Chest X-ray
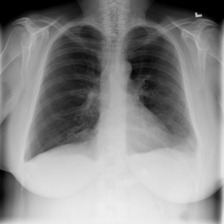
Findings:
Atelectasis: negative
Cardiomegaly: negative
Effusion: negative
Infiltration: positive
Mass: negative
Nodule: negative
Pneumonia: negative
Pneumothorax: negative
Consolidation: negative
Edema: negative
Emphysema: negative
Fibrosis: negative
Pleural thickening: negative
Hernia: negative